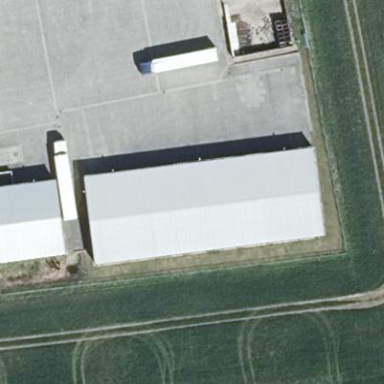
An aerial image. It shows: Farm auxiliary building with gabled roof. The roof is light gray in color and oriented along the structure.